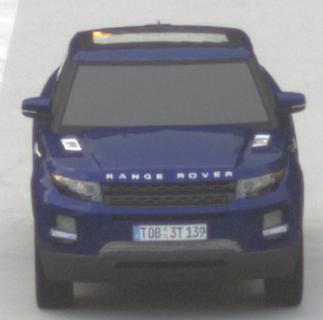
Make: Land Rover
Model: Range Rover Evoque 2.0 Si4
Detailed model: Range Rover Evoque (I)
Model produced from: 2011/08
Model produced until: 2013/11
Doors: 5
Color: blue
Road condition: dry road
Daytime: sunrise or sunset
Contrast: low contrast